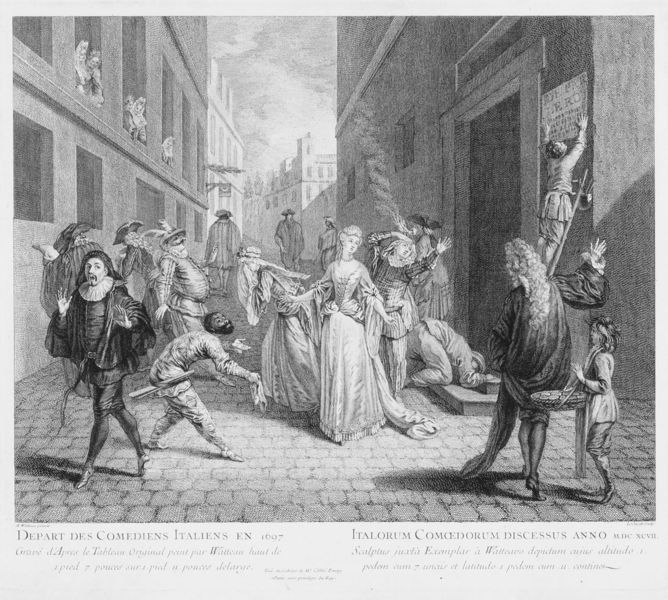
Titel: Vertreibung der Italienischen Komödianten (nach Watteau)
Künstler: Louis Jacob
Institution: Berlin, Staatliche Museen, Kupferstichkabinett
Schlagwörter: himmel, schatten, umhang, frauen, menschen, fenster, frau, kleid, licht, männer, schwarz, strasse, tisch, dame, haus, schal, kragen, häuser, gewand, haare, kinder, schrift, fassade, gasse, pflaster, leiter, treppen, schild, radierung, stich, text, plakat, rokokko, gaukler, pulcinella, feuerspeier